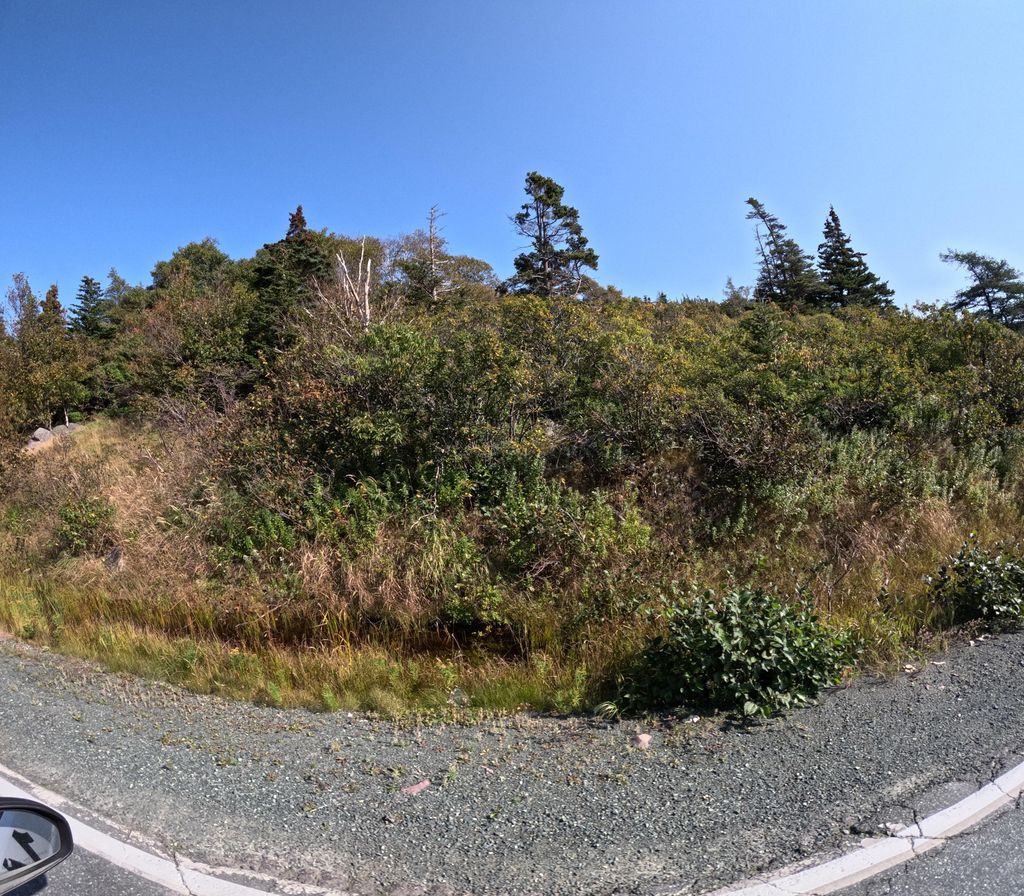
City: st_johns